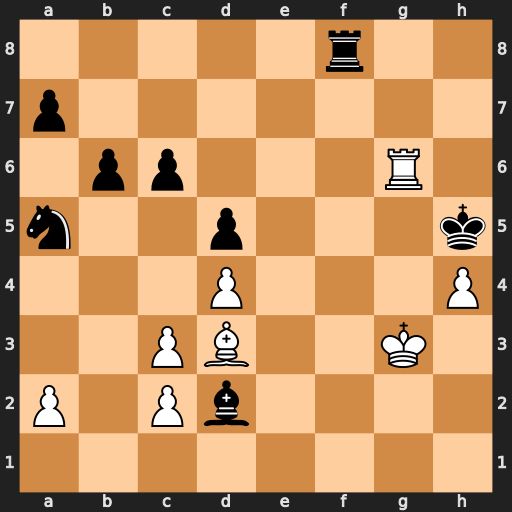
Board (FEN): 5r2/p7/1pp3R1/n2p3k/3P3P/2PB2K1/P1Pb4/8
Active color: w
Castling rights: -
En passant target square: -
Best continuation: Re6 Rg8+ Kh3